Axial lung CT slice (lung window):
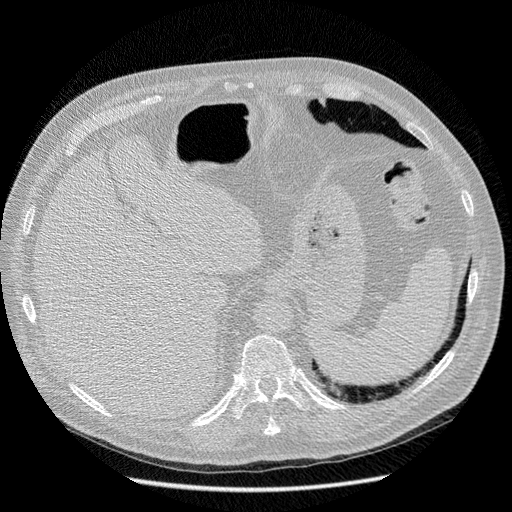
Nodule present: no